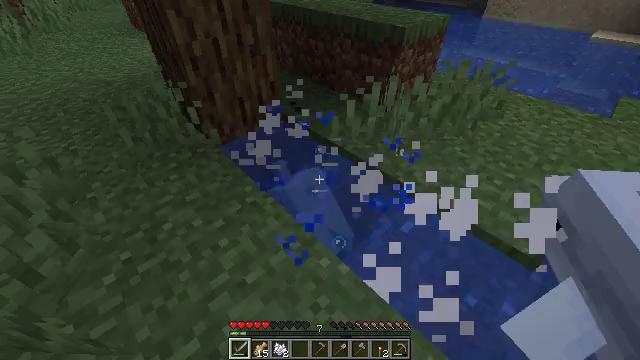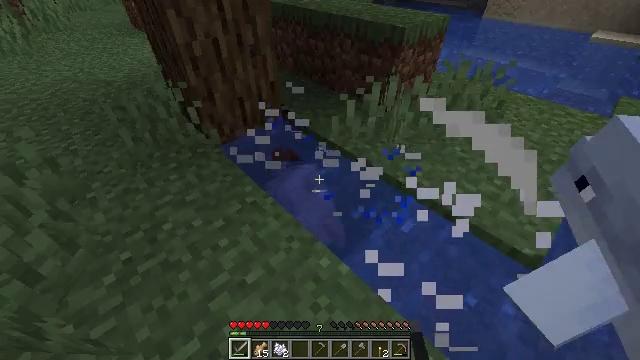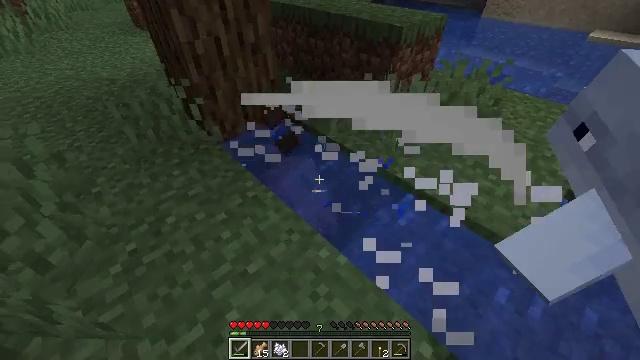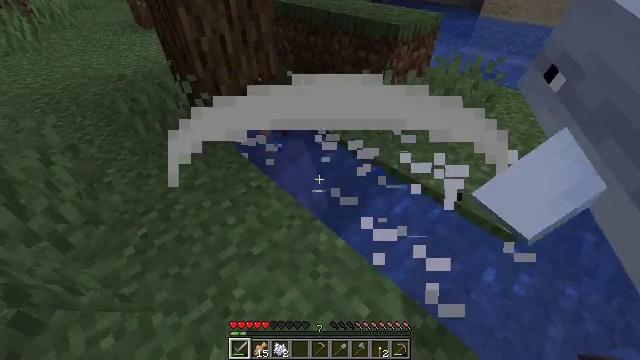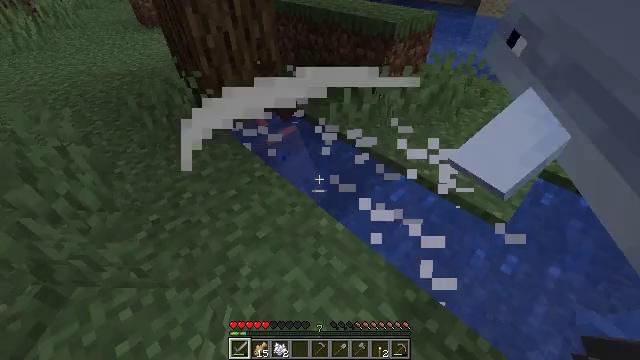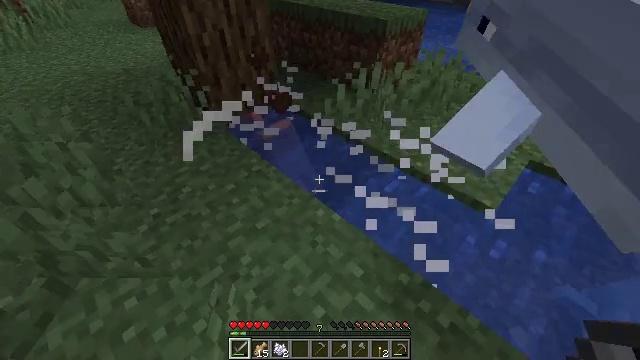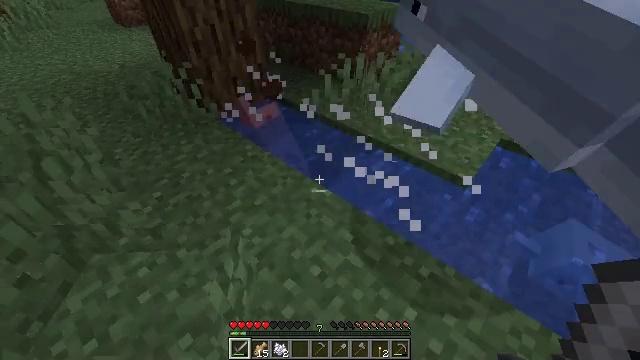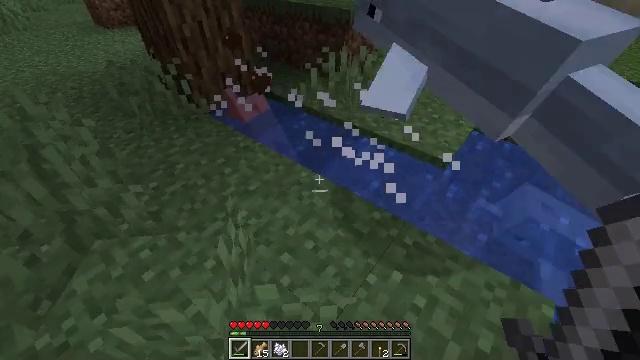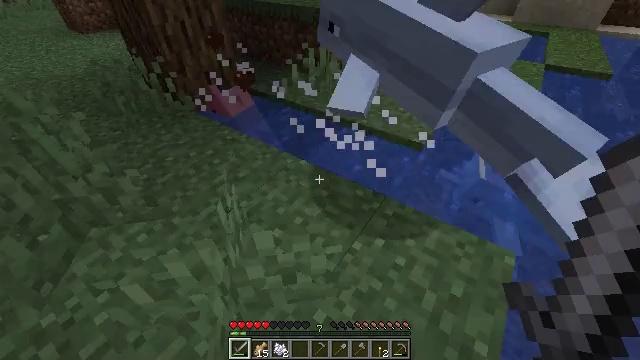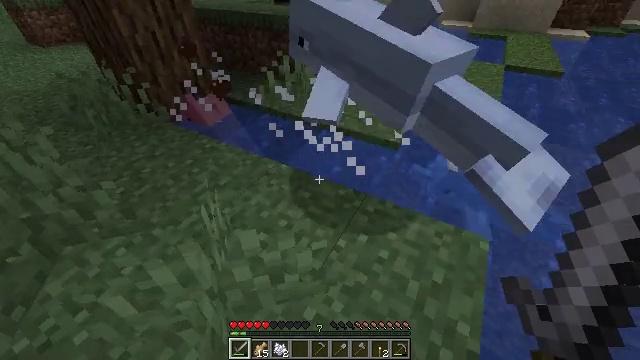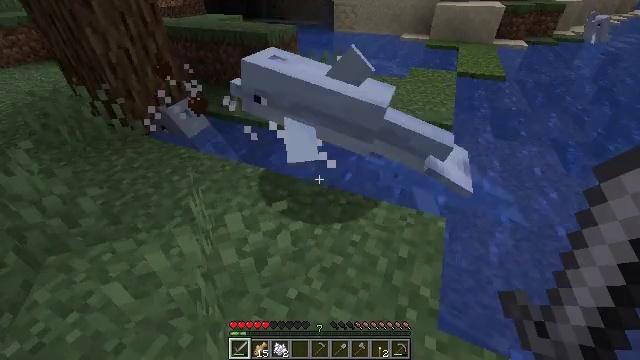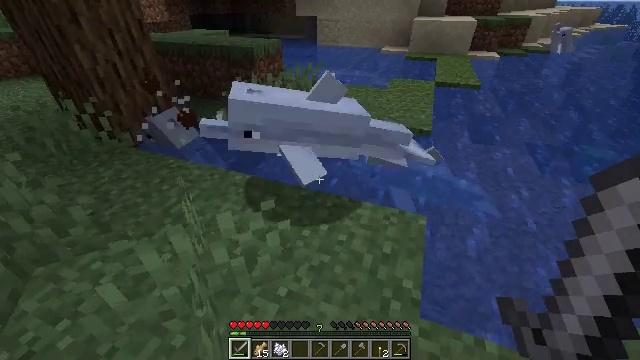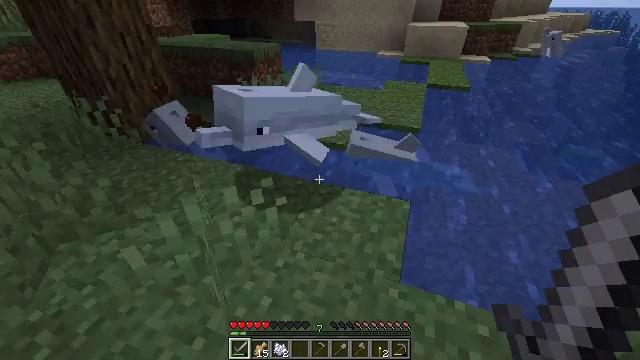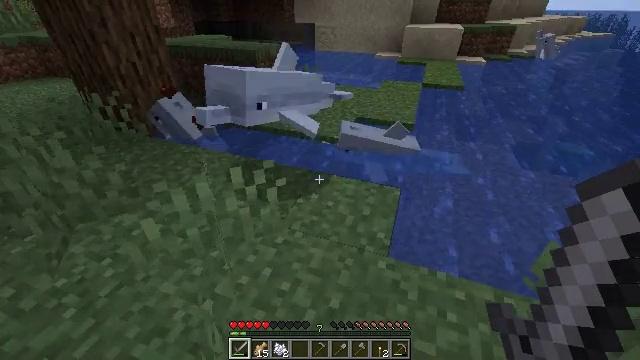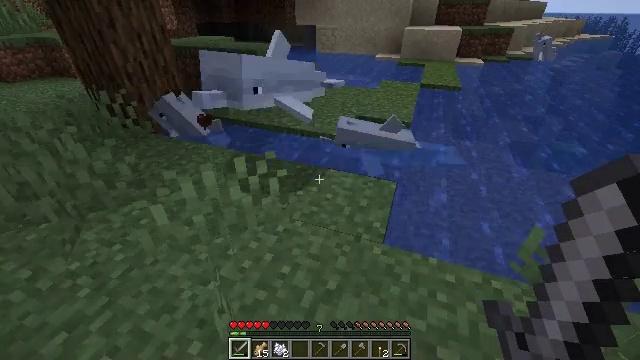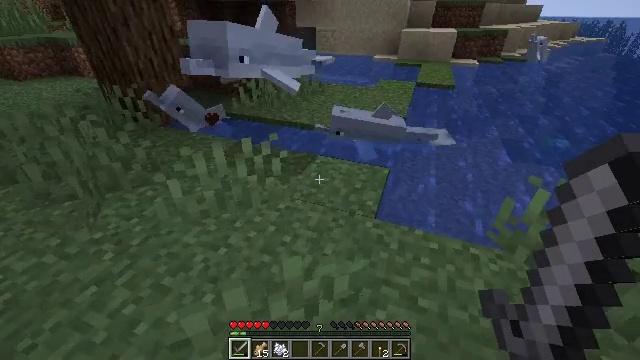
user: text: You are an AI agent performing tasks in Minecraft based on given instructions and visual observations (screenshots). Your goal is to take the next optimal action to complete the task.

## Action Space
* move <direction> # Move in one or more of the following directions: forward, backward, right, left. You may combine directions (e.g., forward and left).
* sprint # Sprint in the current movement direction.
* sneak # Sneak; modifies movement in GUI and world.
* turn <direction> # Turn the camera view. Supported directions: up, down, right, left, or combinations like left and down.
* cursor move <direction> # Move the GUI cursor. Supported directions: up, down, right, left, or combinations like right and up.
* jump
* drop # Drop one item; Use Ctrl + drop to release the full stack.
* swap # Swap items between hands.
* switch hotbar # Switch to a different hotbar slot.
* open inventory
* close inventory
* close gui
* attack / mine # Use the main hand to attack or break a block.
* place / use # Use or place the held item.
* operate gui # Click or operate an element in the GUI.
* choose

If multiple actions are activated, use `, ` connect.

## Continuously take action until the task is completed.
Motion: motion action
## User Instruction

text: Open the furnace and cook cod.
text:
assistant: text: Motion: no_op
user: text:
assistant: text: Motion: move back
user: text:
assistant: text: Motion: move back
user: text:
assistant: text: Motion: move back
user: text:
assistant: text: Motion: move back, turn right
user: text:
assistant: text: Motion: move back, turn right
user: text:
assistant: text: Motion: move back, turn right
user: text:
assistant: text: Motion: move back, turn right
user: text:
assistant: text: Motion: move back, turn right and up
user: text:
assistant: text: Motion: move back, turn right and up
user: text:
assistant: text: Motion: move back, turn right and up
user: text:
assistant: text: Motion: move back
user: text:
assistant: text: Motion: move back
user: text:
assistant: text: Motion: move back
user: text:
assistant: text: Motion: move back
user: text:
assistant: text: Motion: no_op
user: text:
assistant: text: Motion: no_op
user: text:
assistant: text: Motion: no_op
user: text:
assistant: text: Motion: no_op
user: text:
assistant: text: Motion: no_op
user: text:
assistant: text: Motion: no_op
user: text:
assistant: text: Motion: no_op
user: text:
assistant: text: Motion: no_op
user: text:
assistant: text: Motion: no_op
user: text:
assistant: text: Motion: move back and move right, turn left and up
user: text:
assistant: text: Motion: move back and move right, turn left and up
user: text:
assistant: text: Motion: move back and move right, turn left and up
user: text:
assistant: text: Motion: move back and move right, turn left
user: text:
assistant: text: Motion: move back and move right
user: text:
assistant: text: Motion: move back and move right